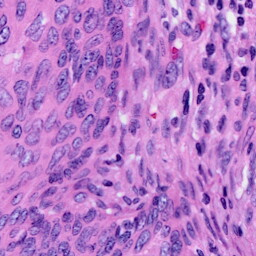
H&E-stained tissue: Cervix